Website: home-depot
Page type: review-order
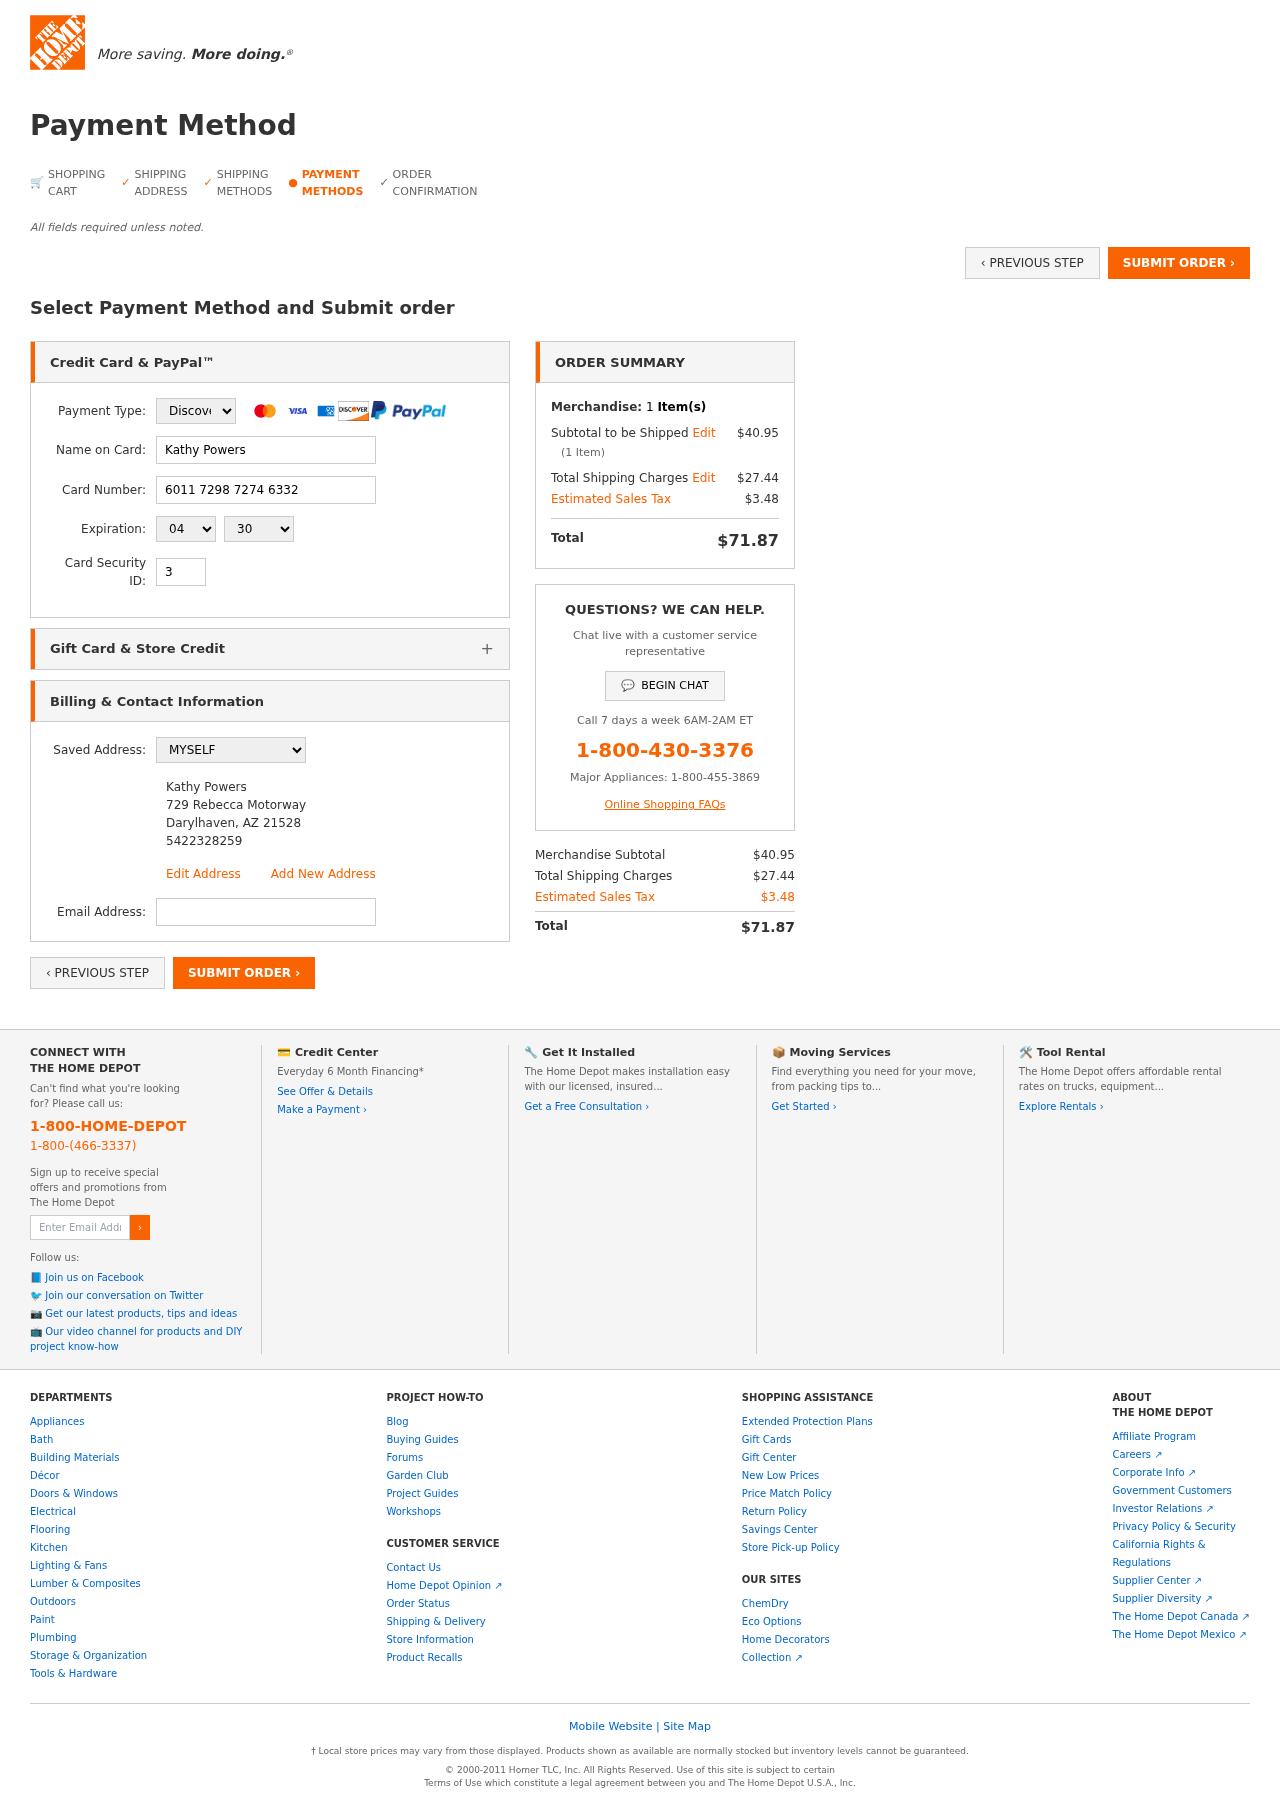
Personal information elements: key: PII_CARD_CVV
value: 308
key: PII_CARD_EXPIRY_MONTH
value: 04
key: PII_CARD_EXPIRY_YEAR
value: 30
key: PII_CARD_NUMBER
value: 6011 7298 7274 6332
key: PII_CARD_TYPE
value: Discover
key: PII_EMAIL
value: kathypowers@gmail.com
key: PII_FULLNAME
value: Kathy Powers
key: PII_FULLNAME2
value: Kathy Powers
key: PII_STREET2
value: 729 Rebecca Motorway
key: PII_CITY2
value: Darylhaven
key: PII_STATE_ABBR2
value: AZ
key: PII_POSTCODE2
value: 21528
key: PII_PHONE2
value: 5422328259
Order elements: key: ORDER_NUM_ITEMS
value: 1
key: ORDER_SUBTOTAL
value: $40.95
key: ORDER_NUM_ITEMS2
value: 1
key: ORDER_SHIPPING_COST
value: $27.44
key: ORDER_TAX
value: $3.48
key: ORDER_TOTAL
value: $71.87
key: ORDER_SUBTOTAL2
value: $40.95
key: ORDER_SHIPPING_COST2
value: $27.44
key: ORDER_TAX2
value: $3.48
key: ORDER_TOTAL2
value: $71.87